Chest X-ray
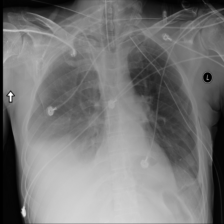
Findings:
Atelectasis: positive
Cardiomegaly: negative
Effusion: negative
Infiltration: negative
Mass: negative
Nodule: negative
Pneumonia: negative
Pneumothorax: positive
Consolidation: negative
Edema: negative
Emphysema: negative
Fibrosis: negative
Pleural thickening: negative
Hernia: negative